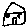
Label: house